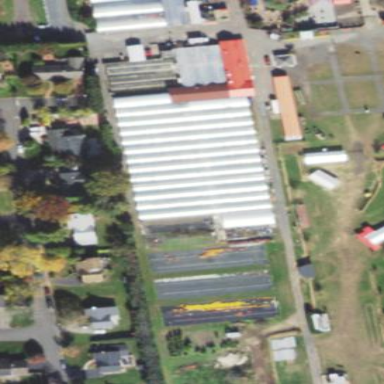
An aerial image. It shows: Greenhouse.